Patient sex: M
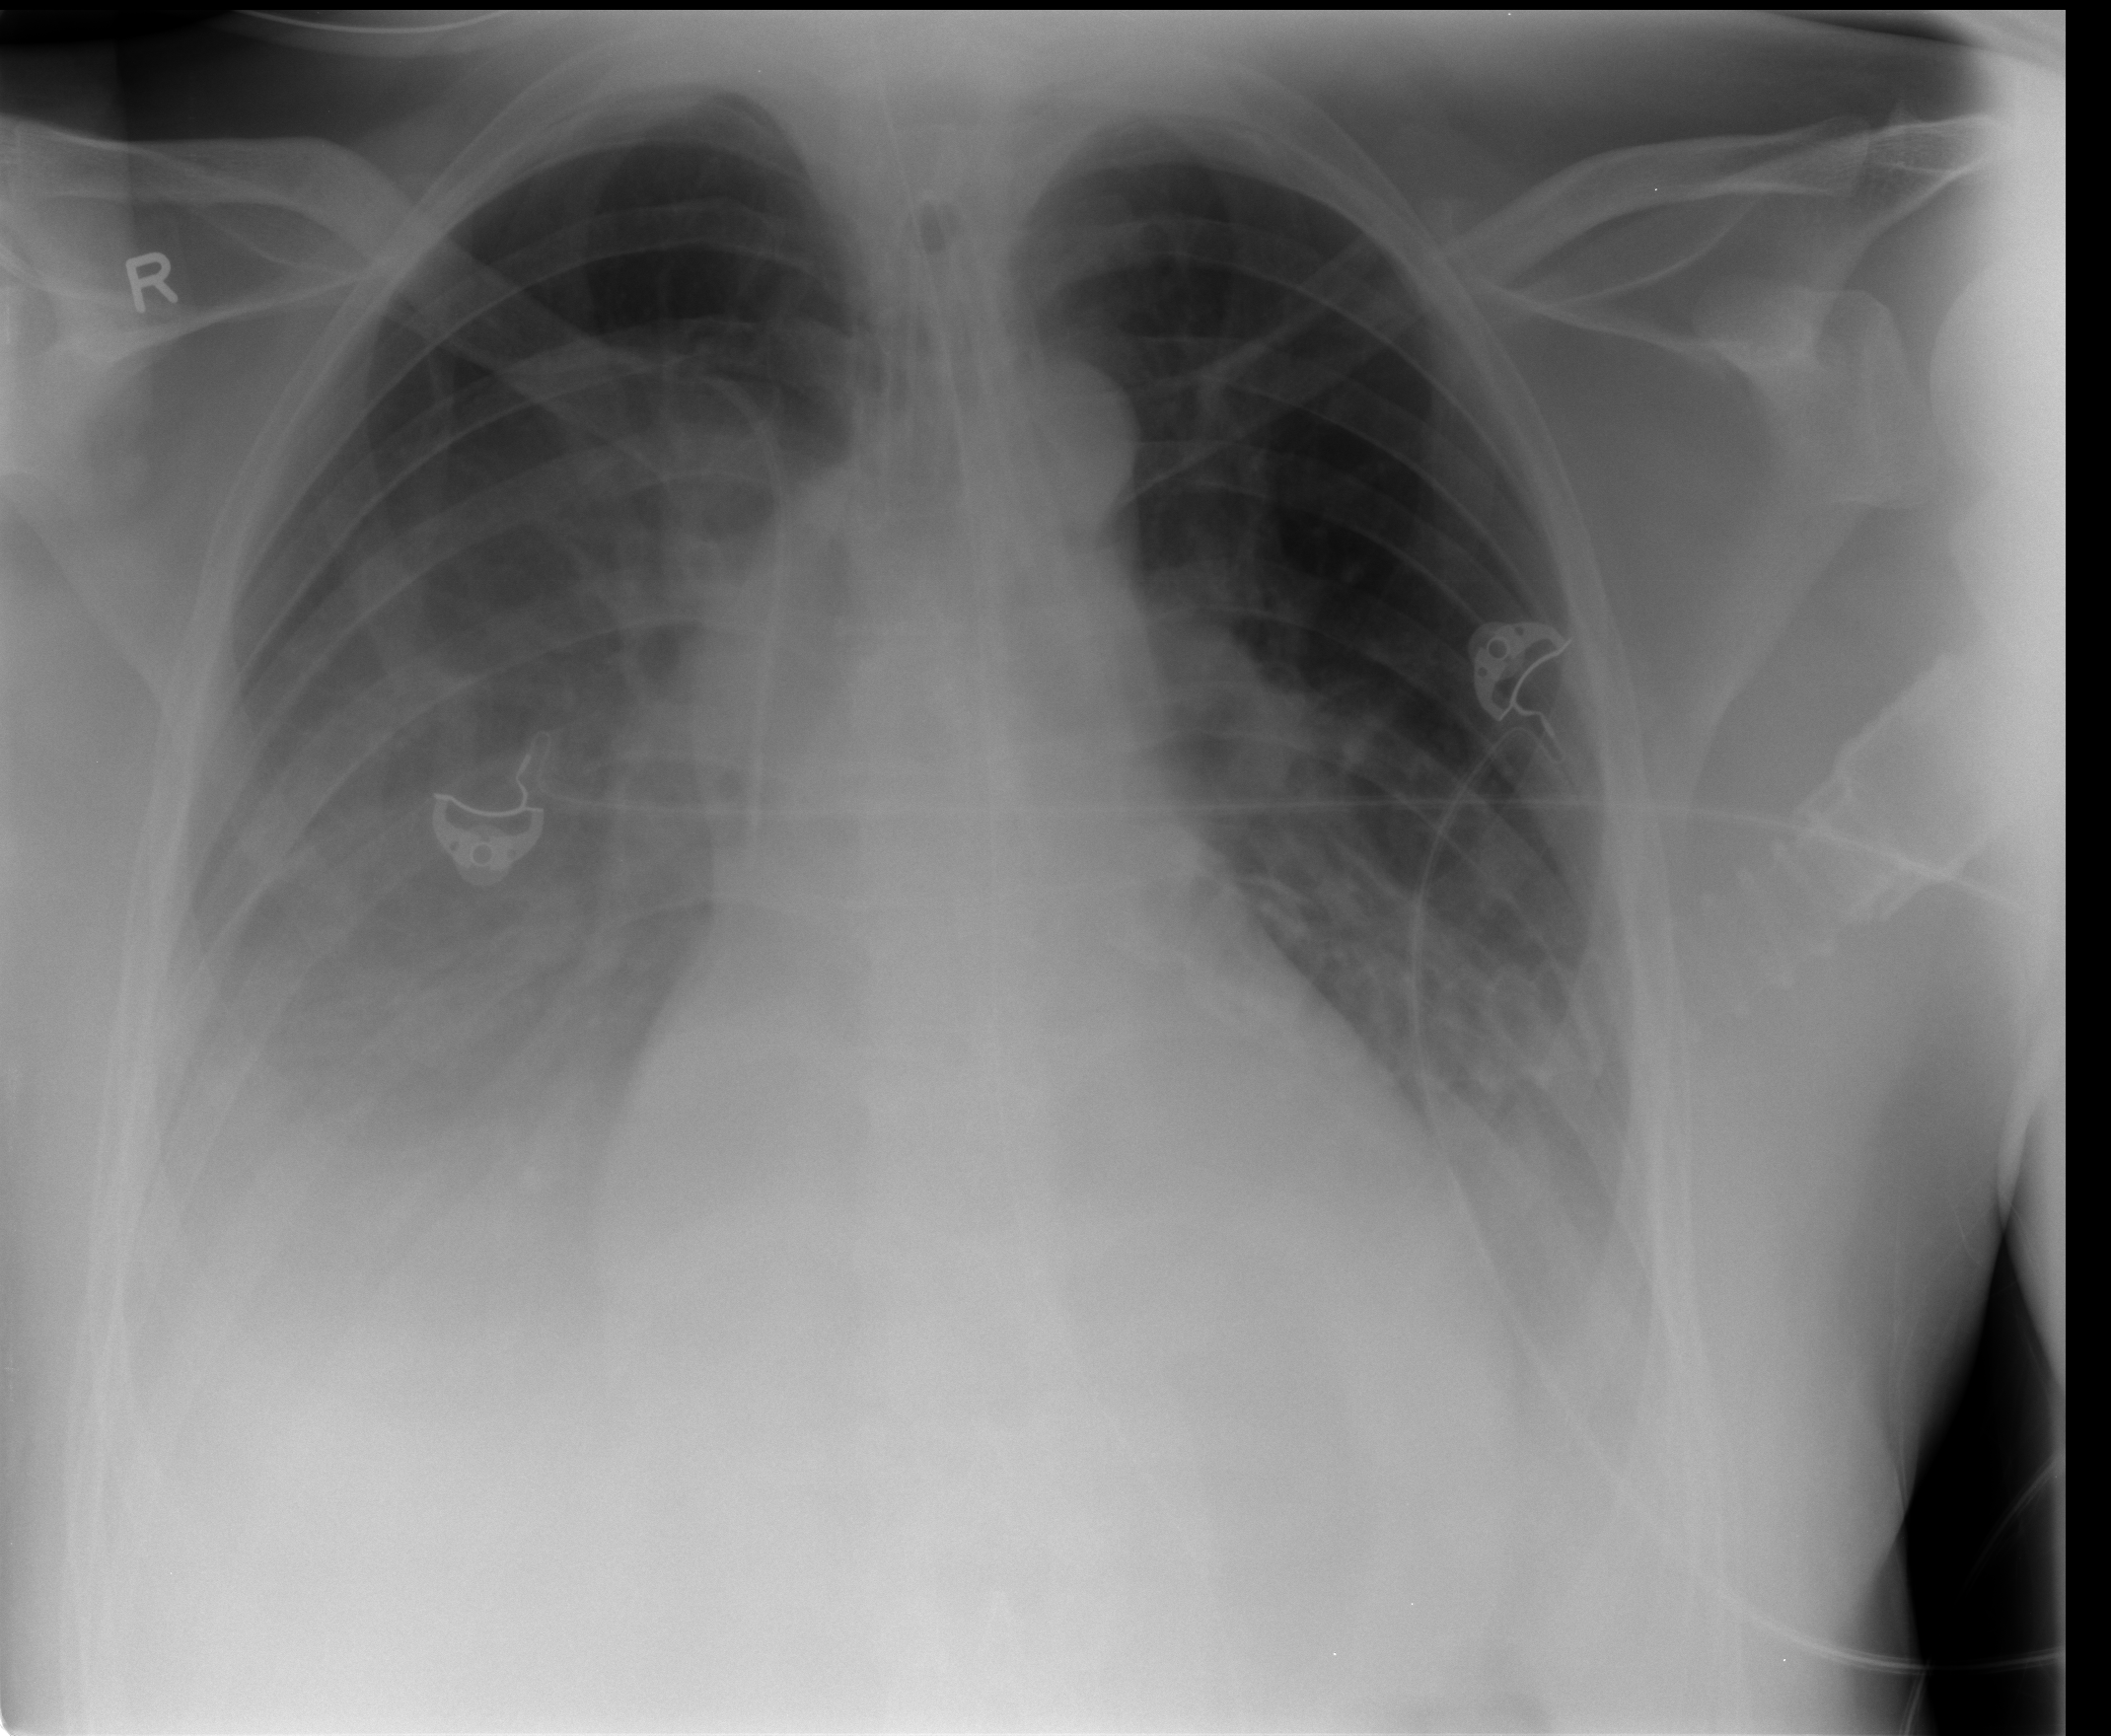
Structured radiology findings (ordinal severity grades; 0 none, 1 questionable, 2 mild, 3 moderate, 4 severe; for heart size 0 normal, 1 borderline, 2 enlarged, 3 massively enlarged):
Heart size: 0
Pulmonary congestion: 0
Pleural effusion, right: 3
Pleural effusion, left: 2
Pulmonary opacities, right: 0
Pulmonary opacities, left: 0
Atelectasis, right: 2
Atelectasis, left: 2